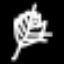
Label: leaf